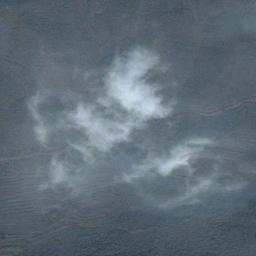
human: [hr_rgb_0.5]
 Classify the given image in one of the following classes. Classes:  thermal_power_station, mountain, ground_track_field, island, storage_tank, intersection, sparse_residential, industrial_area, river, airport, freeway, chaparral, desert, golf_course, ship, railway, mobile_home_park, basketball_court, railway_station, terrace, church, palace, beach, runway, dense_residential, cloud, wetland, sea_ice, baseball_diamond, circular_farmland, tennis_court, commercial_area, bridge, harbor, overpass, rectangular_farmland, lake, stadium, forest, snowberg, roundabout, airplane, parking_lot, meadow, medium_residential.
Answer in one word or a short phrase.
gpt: cloud